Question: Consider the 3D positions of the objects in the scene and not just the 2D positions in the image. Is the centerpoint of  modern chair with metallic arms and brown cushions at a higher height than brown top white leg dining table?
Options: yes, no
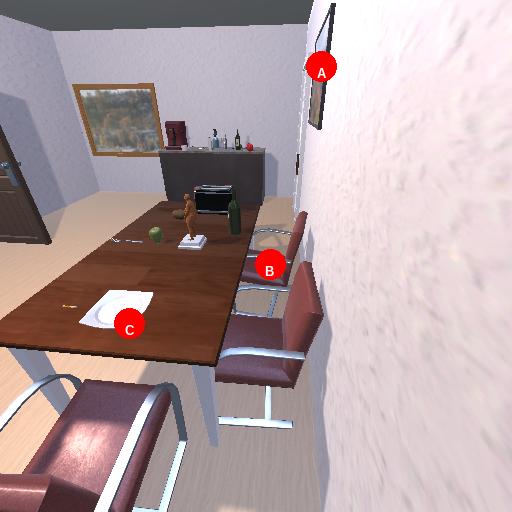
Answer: yes